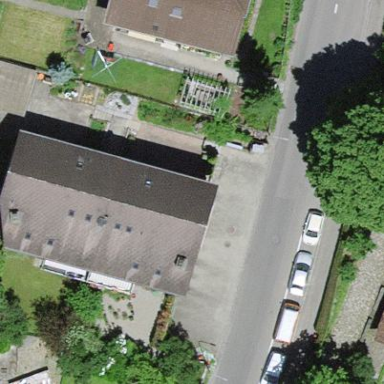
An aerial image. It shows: Residential building.